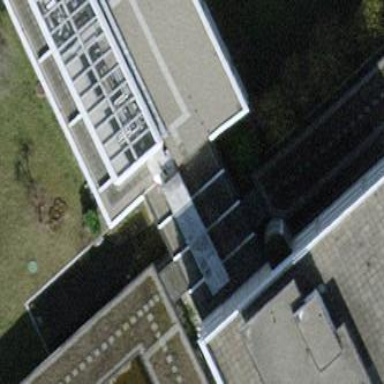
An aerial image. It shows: Office building.